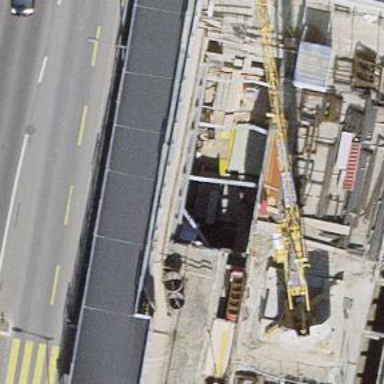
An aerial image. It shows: Subway entrance.